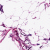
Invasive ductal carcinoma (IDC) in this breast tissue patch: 0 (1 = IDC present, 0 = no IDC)